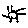
Label: sun